Current action and preconditions to check: trajectory_clear

Your task: For each precondition in the list above, predict whether it will hold at this action.

Consider the current scene as observed from the mobile robot's camera, and analyze the predicted future states of all dynamic agents (e.g., people, animals, vehicles, or any moving entities) within the NEXT SECOND.

IMPORTANT: Only answer "very likely" if you are absolutely certain—based on strong, clear evidence—that a dynamic agent will violate the precondition in the predicted future state. Do NOT answer "very likely" for unlikely, ambiguous, or low-probability risks.

Ask yourself for each precondition: Is there a high probability, with clear and convincing evidence, that the predicted future states of any dynamic agent will interfere with the predicted future state of the currently executing action within the NEXT SECOND, causing that precondition to fail?

Assess the risk level based on these predictions. Use "likely" or "very likely" if motions create a clear risk of interference.

Use "neutral" or "improbable" if agents are nearby but their predicted paths are clearly diverging or non-conflicting.

Failure Risk Categories: "very improbable", "improbable", "neutral", "likely", "very likely"

Answer Format: Output ONLY the probability_of_failure value from these categories: "very improbable", "improbable", "neutral", "likely", "very likely"

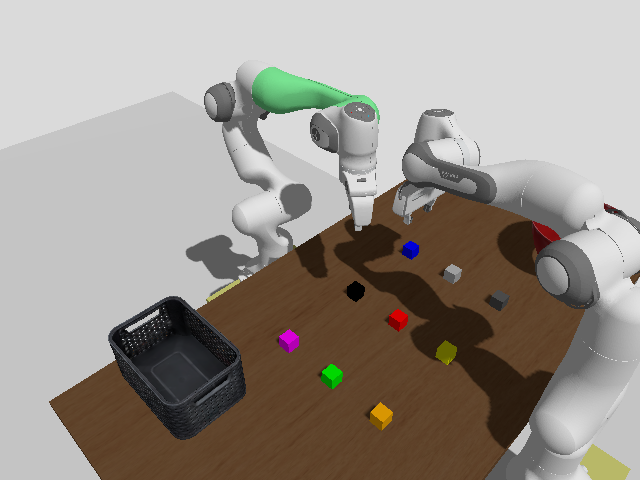

Answer: neutral